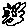
Label: flower